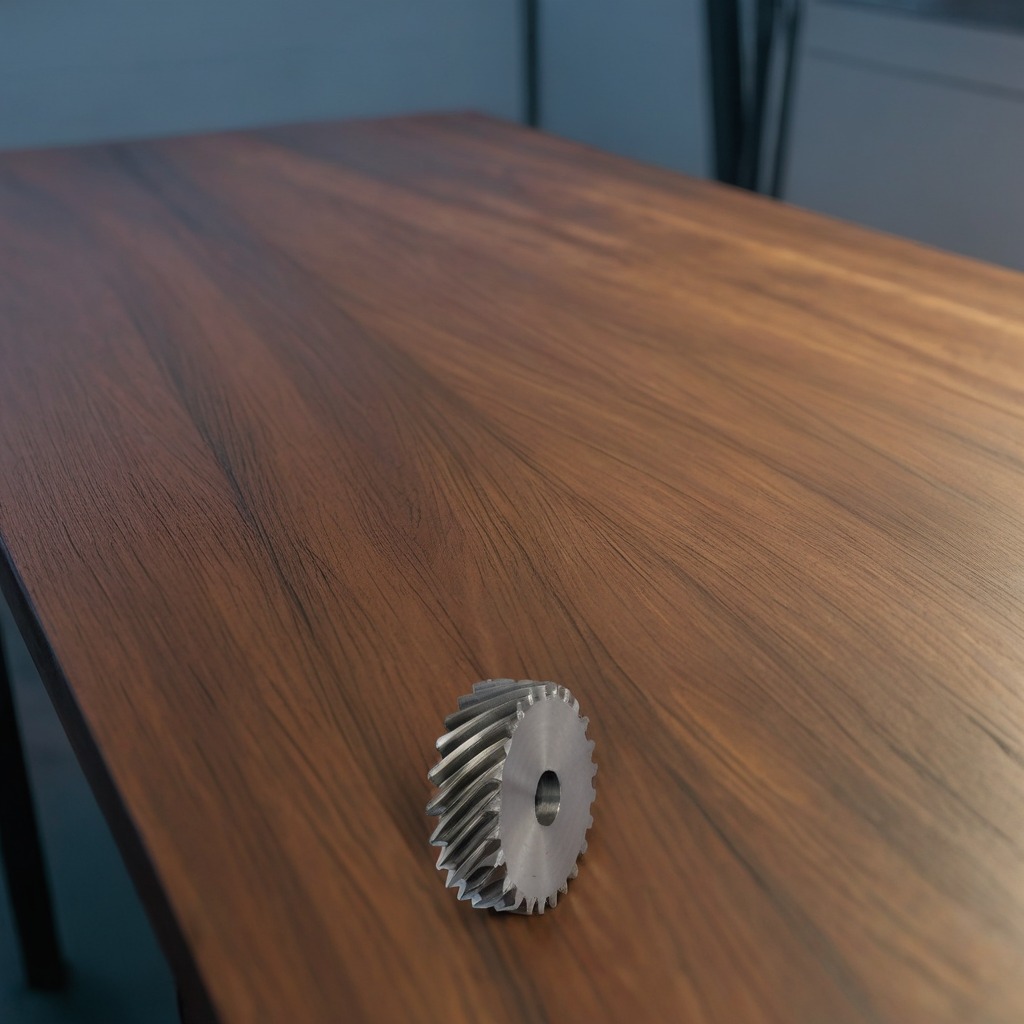
A steel gear with teeth is lying on the old table.